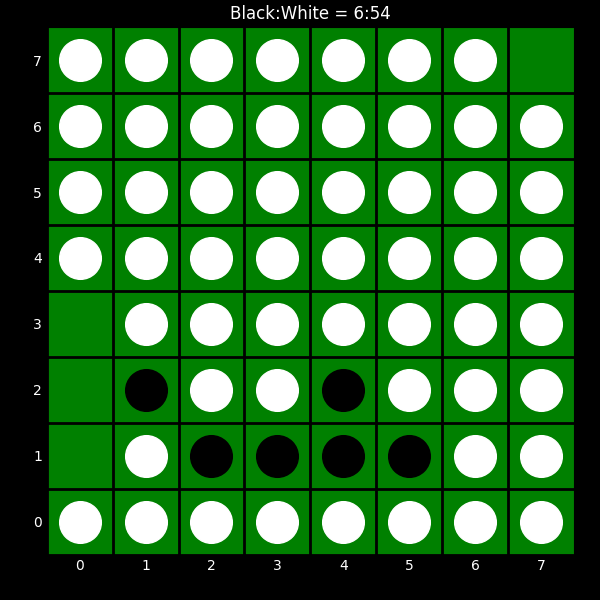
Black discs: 6
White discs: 54